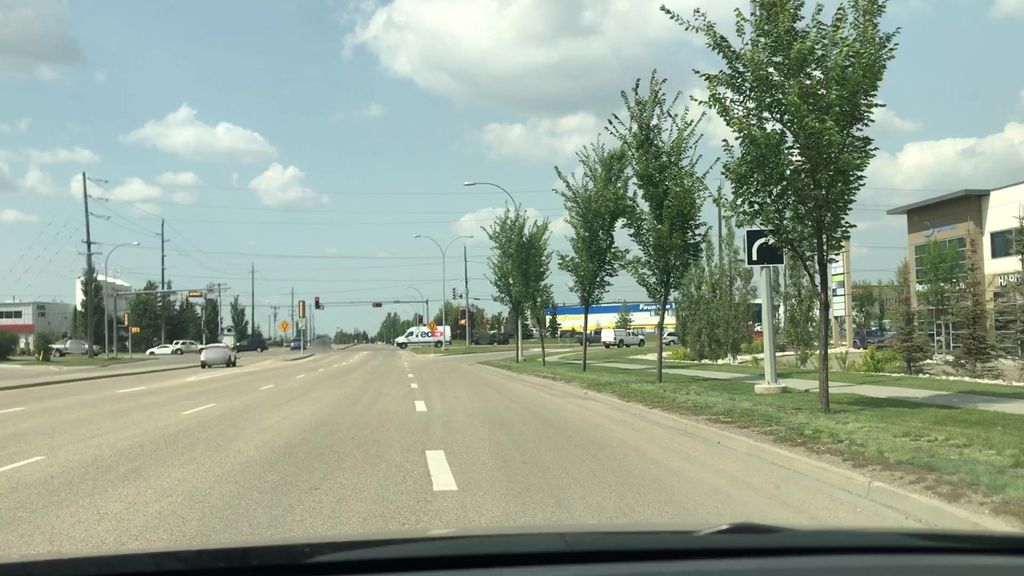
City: edmonton